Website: bh-photo
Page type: store-pickup
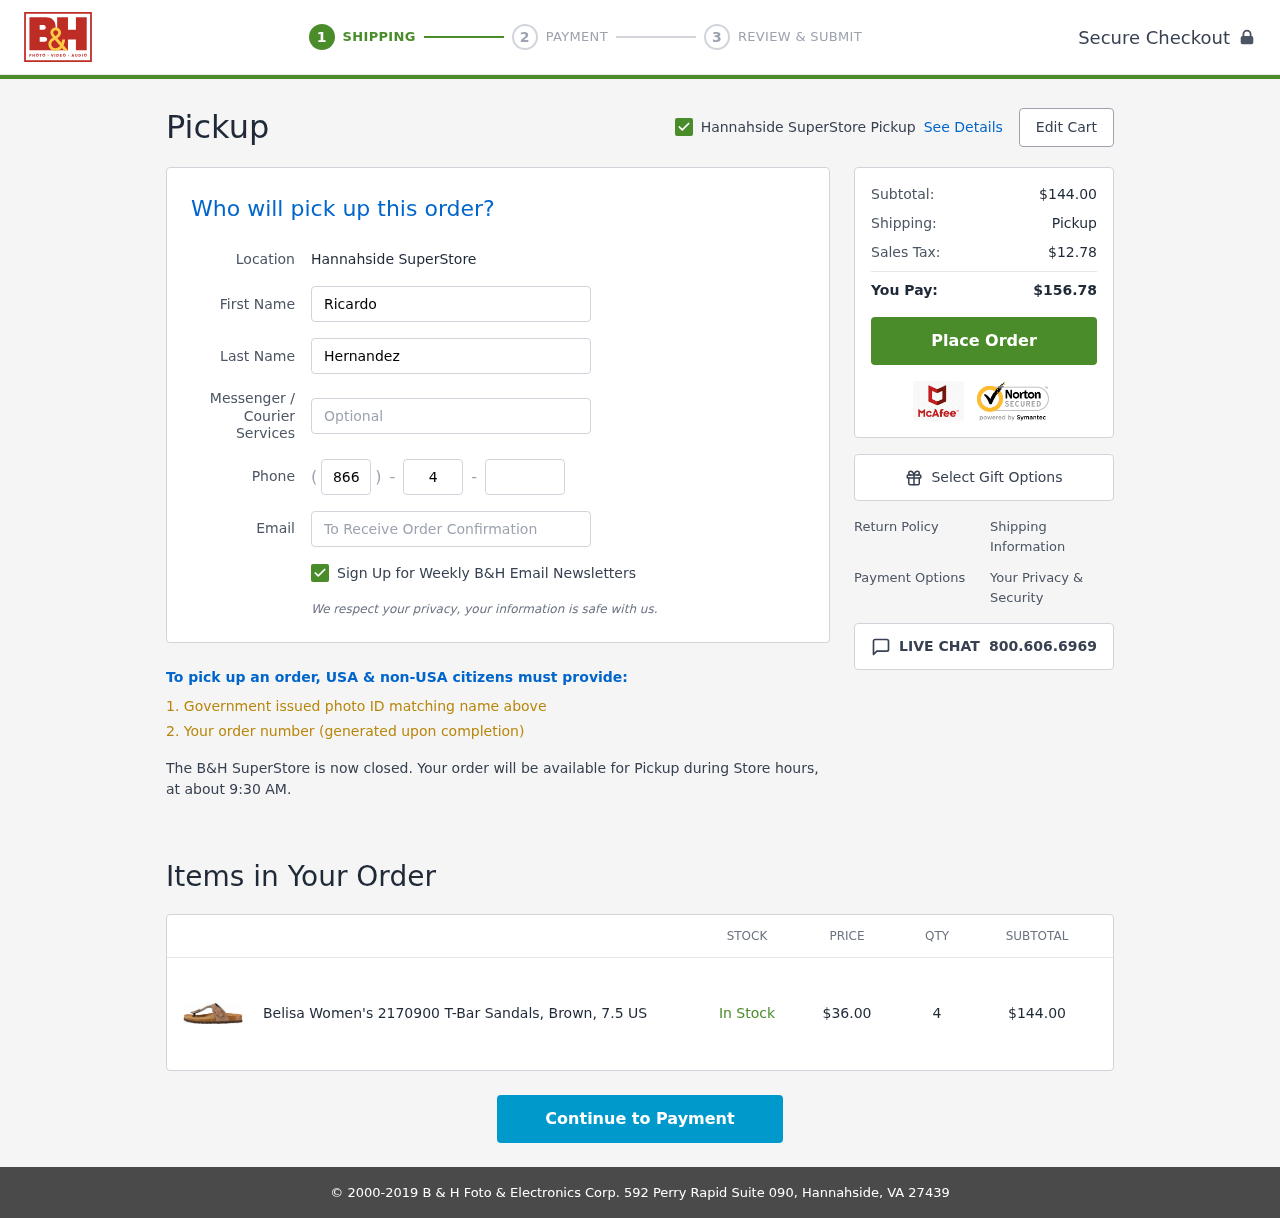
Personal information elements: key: PII_EMAIL
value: ricardohernandez@hotmail.com
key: PII_FIRSTNAME
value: Ricardo
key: PII_LASTNAME
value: Hernandez
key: PII_LOCATION1_CITY
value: Hannahside SuperStore Pickup
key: PII_LOCATION1_CITY
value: Hannahside SuperStore
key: PII_PHONE_AREA
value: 866
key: PII_PHONE_PREFIX
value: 466
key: PII_PHONE_SUFFIX
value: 6603
Product elements: key: PRODUCT1_NAME
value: Belisa Women's 2170900 T-Bar Sandals, Brown, 7.5 US
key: PRODUCT1_PRICE
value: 36
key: PRODUCT1_QUANTITY
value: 4
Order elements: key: ORDER_SUBTOTAL
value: $144.00
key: ORDER_TAX
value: $12.78
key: ORDER_TOTAL
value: $156.78